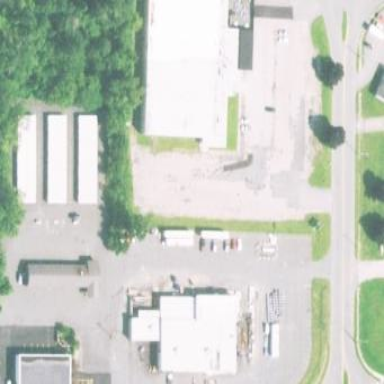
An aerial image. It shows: Building that houses bowling alley.